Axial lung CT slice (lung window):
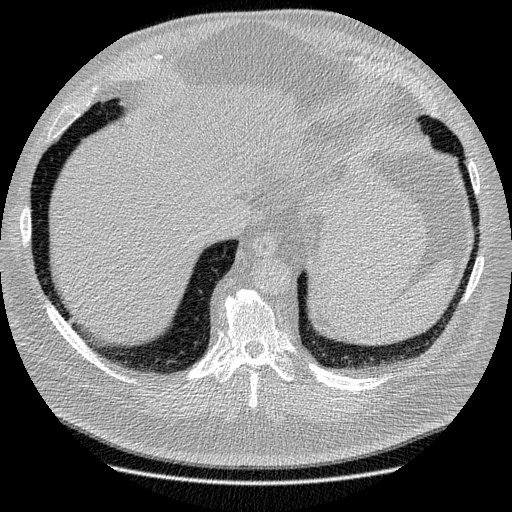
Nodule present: no